Question: I have a Table that displays a teams salaries and I want to display their minimum, maximum and average salary for each team for each year.
My table looks like:

I run the following SQL:
'''
SELECT MIN(salary), MAX(salary), AVG(salary), teamID, yearID FROM salaries;
'''
But get the following error:
> ERROR: column "salaries.teamid" must appear in the GROUP BY clause or be used in an aggregate function
What does it mean?
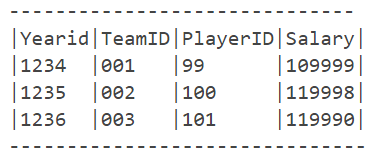
Answer: '''
SELECT MIN(salary), MAX(salary), AVG(salary), teamID, yearID
FROM salaries
GROUP BY teamID, yearID;
'''